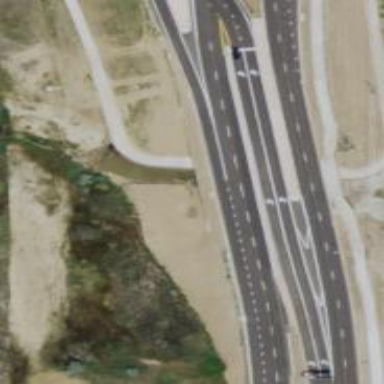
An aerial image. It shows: Secondary link road with asphalt surface. The road goes over bridge with grade 1 track type.